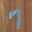
Label: 7